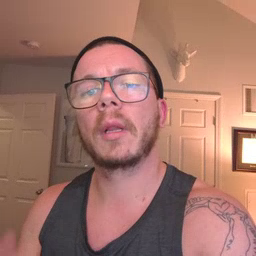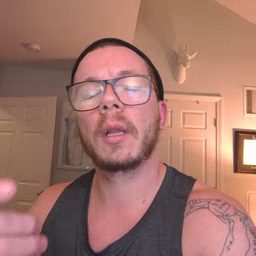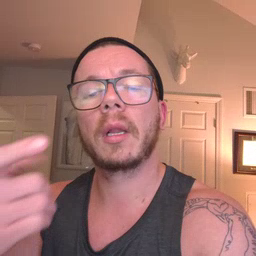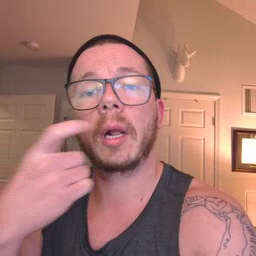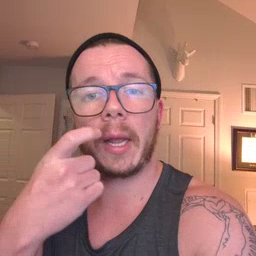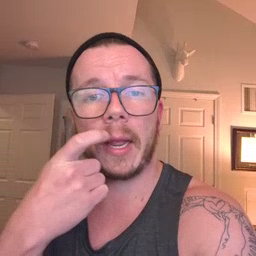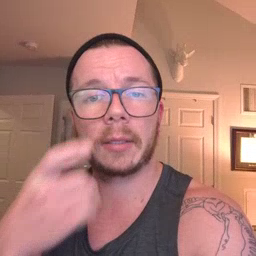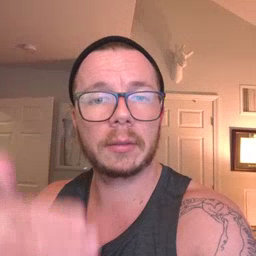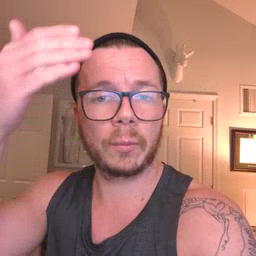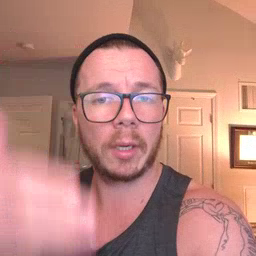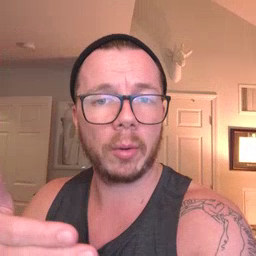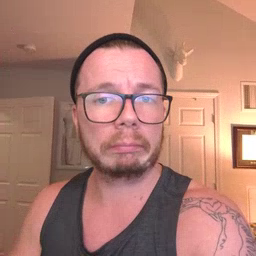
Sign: glasswindow